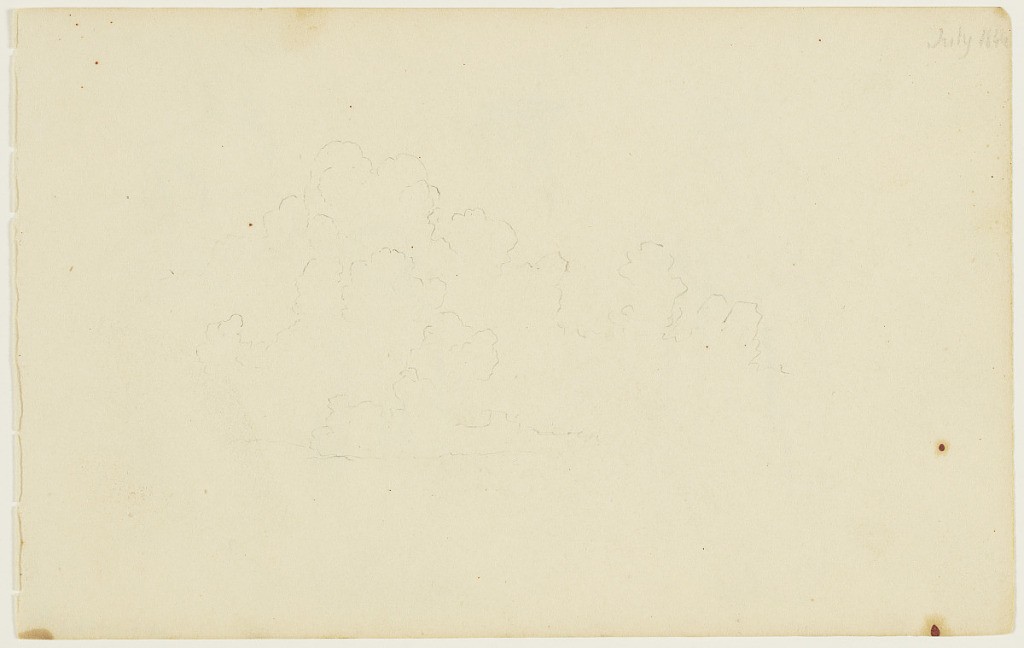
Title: Cloud Sketch, Catskill, New York
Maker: Frederic Edwin Church, American, 1826–1900
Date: July 1844 and June 1845
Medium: Graphite on white wove paper; verso: graphite
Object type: Drawing
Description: Atmosphere sketch showing a view of a billowing cloud bank, in or near Catskill, New York. Shown at center, the cloud features multiple puffy prominences that tower into the sky. The cloud has a flat bottom while its left and right portions are not rendered.

Verso: Figure sketch showing four views of individuals in various positions. At left, a monk with a long, hooded robe is shown from behind, while at right, a young man is also shown from behind, sitting on a stool and wearing a coat. Above, the head and shoulders of another man is visible. He wears a top hat and glasses as he gazes toward us. At upper right, a man with a wide brimmed hat is shown obliquely from behind as he sits on the ground and rests his elbows on his knees.